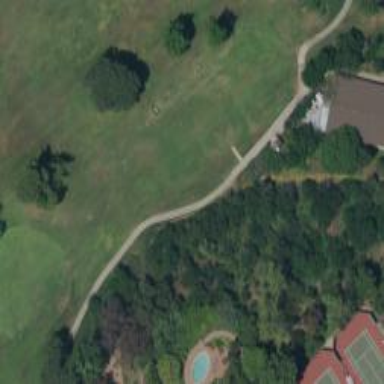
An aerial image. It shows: Footway that resembles golf path.